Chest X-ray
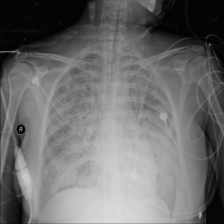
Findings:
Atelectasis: negative
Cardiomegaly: negative
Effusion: negative
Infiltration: negative
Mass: negative
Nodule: negative
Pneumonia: negative
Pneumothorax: negative
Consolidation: negative
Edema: positive
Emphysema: negative
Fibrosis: negative
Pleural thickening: negative
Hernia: negative